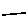
Label: line